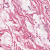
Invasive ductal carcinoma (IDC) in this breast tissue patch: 0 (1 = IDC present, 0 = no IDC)